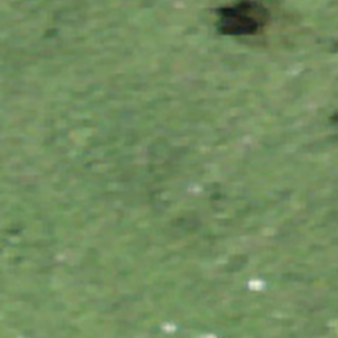
Label: other